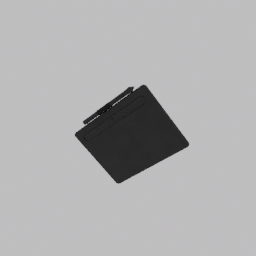
Label: electronics